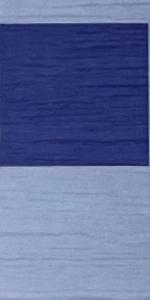
Label: Empty